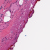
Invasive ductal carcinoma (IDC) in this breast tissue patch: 0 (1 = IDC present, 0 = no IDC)